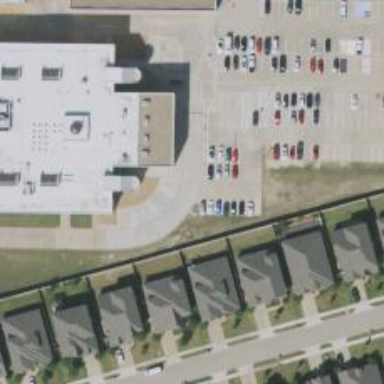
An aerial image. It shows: Parking space.